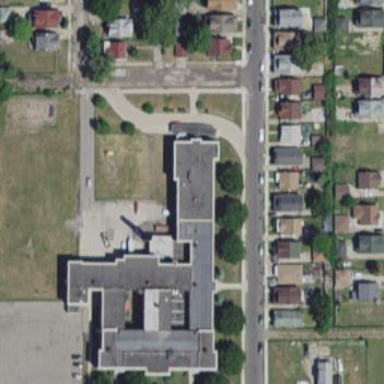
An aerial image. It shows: School.